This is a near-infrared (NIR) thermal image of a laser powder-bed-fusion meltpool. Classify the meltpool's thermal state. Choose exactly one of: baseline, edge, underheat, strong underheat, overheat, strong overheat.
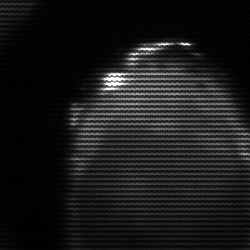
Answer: edge